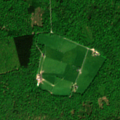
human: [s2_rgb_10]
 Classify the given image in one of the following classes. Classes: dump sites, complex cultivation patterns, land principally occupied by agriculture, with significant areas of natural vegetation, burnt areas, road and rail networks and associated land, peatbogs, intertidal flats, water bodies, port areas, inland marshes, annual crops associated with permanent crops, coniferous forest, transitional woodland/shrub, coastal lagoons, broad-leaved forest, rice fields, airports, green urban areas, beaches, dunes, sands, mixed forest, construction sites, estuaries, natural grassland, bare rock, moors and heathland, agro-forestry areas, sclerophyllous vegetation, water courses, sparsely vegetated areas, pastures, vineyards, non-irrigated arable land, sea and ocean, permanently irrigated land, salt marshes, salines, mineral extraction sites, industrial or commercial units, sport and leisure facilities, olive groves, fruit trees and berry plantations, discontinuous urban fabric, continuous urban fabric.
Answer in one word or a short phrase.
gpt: complex cultivation patterns, land principally occupied by agriculture, with significant areas of natural vegetation, broad-leaved forest